Question: I'm writing a program which will produce an html file for displaying some data. I need all columns to be aligned, so I'm trying to use a single html table, but I want to have solid horizontal lines in between some of the rows to separate the data. Using 'border-top' and 'border-bottom' I've been able to get most of the way towards what I want, however the horizontal lines that this produces aren't solid (see image).

My questions are:
1. How can I get solid horiztonal lines between some of rows in my table
2. Also, a minor query, is there a better way of getting a bit of space between the row labels in the left hand column and the data. Currently I'm specifying a blank column.
The html behind that image is as follows:
'''
<html>
<head>
<meta HTTP-EQUIV="Content-Type" Content="text/html; charset=Windows-1252">
<style type="text/css">
tr.border_top td {
border-top:1pt solid black;
}
tr.border_bottom td {
border-bottom:1pt solid black;
}
</style>
</head>
<body bgcolor=white><b>DATA</b></p>
<table>
<col align="left"></col>
<col width=20></col>
<col align="right"></col>
<col align="right"></col>
<col align="right"></col>
<col align="right"></col>
<tr class="border_top">
<td><b>XYZ1</b></td>
<td></td>
<td>2.120</td>
<td><span style="color:blue">2.280</span></td>
<td><span style="color:blue">2.810</span></td>
<td>3.000</td>
</tr>
<tr class="border_bottom">
<td><b>ABC1</b></td>
<td></td>
<td>1.370</td>
<td><span style="color:blue">1.550</span></td>
<td>1.690</td>
<td><span style="color:blue">1.780</span></td>
</tr>
<tr>
<td><b>XYZ2</b></td>
<td></td>
<td><span style="color:blue">1.900</span></td>
<td>1.940</td>
<td>2.050</td>
<td><span style="color:blue">2.100</span></td>
</tr>
<tr class="border_bottom">
<td><b>ABC2</b></td>
<td></td>
<td><span style="color:blue">1.910</span></td>
<td>1.950</td>
<td>2.060</td>
<td><span style="color:blue">2.100</span></td>
</tr>
</table>
</body>
</html>
'''
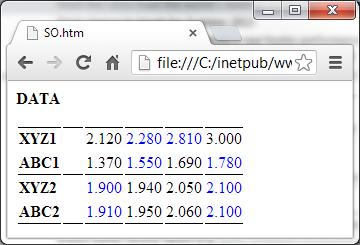
Answer: In the CSS add the remove the default 'border-spacing' and add 'padding' to the cells
'''
table { border-spacing:0 }
td { padding:10px; }
'''
<URL>